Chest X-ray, AP view. Patient: 22 years old, sex F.
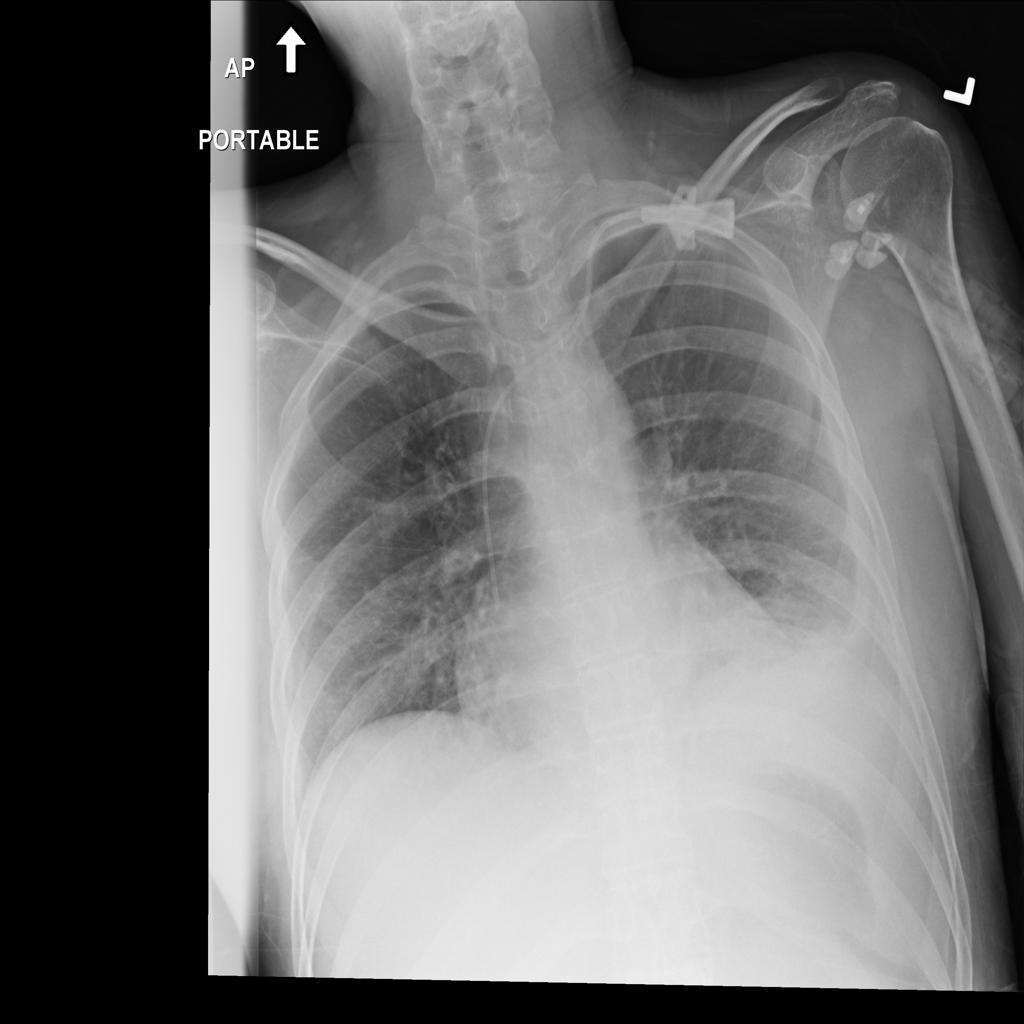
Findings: Atelectasis, Effusion